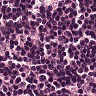
Metastatic tissue present: no